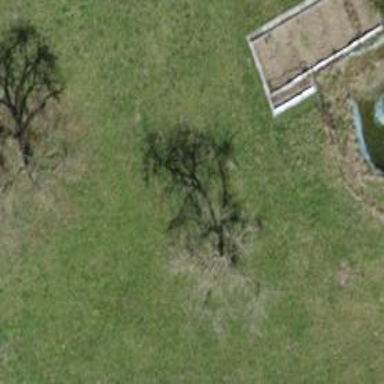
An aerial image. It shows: Urban tree adds touch of nature to the surroundings.